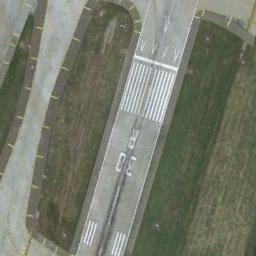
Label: runway